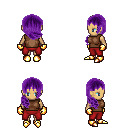
a pixel art fantasy rpg character, female body template, human, tanned skin, brown sleeveless shirt, red pants, purple right-swept hairstyle, gold gloves, gold boots, four views (front, back, left, right), 2x2 character sprite sheet, small pixel art, hard edges, no anti-aliasing